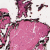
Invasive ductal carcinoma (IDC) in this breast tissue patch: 0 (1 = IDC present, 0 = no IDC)